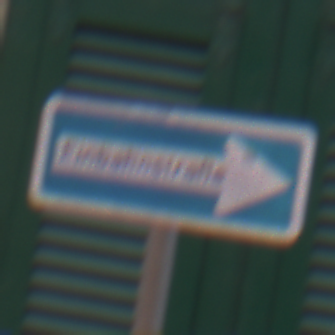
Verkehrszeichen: EinbahnstrasseRechtsweisend
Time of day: Midday
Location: Outdoor (Urban)
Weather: Overcast
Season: NotSpecified
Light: Natural